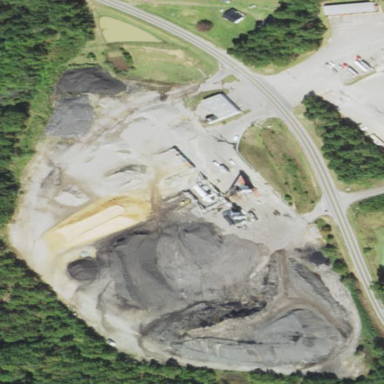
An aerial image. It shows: Quarry area.